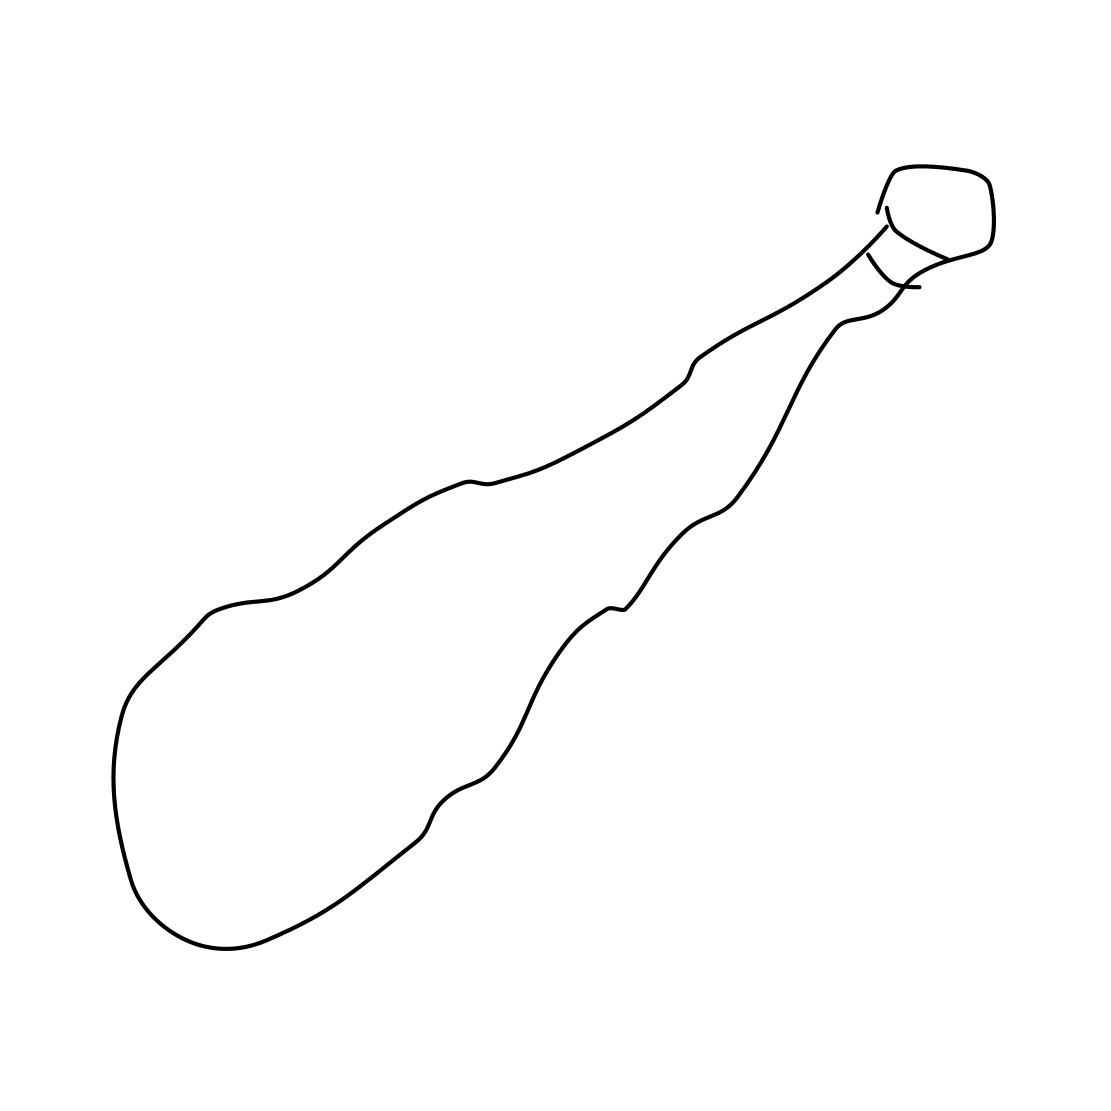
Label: baseball bat